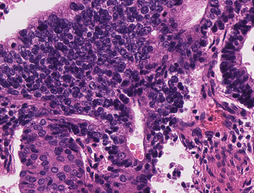
Tumor epithelial tissue: yes
Tumor-associated stroma tissue: yes
Normal tissue: no